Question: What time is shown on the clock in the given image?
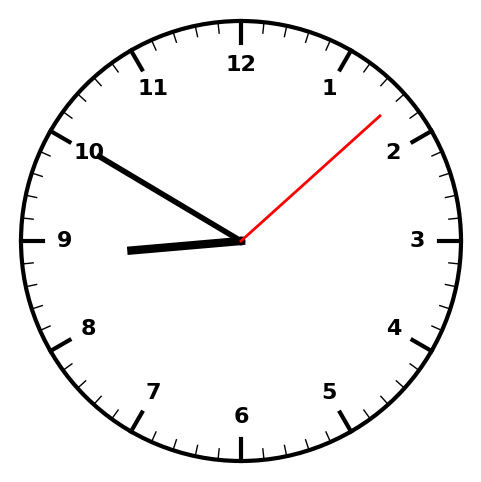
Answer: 08:50:08